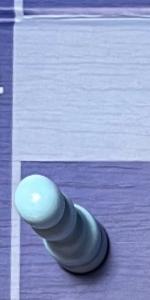
Label: Pawn_White